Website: macys
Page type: billing-address
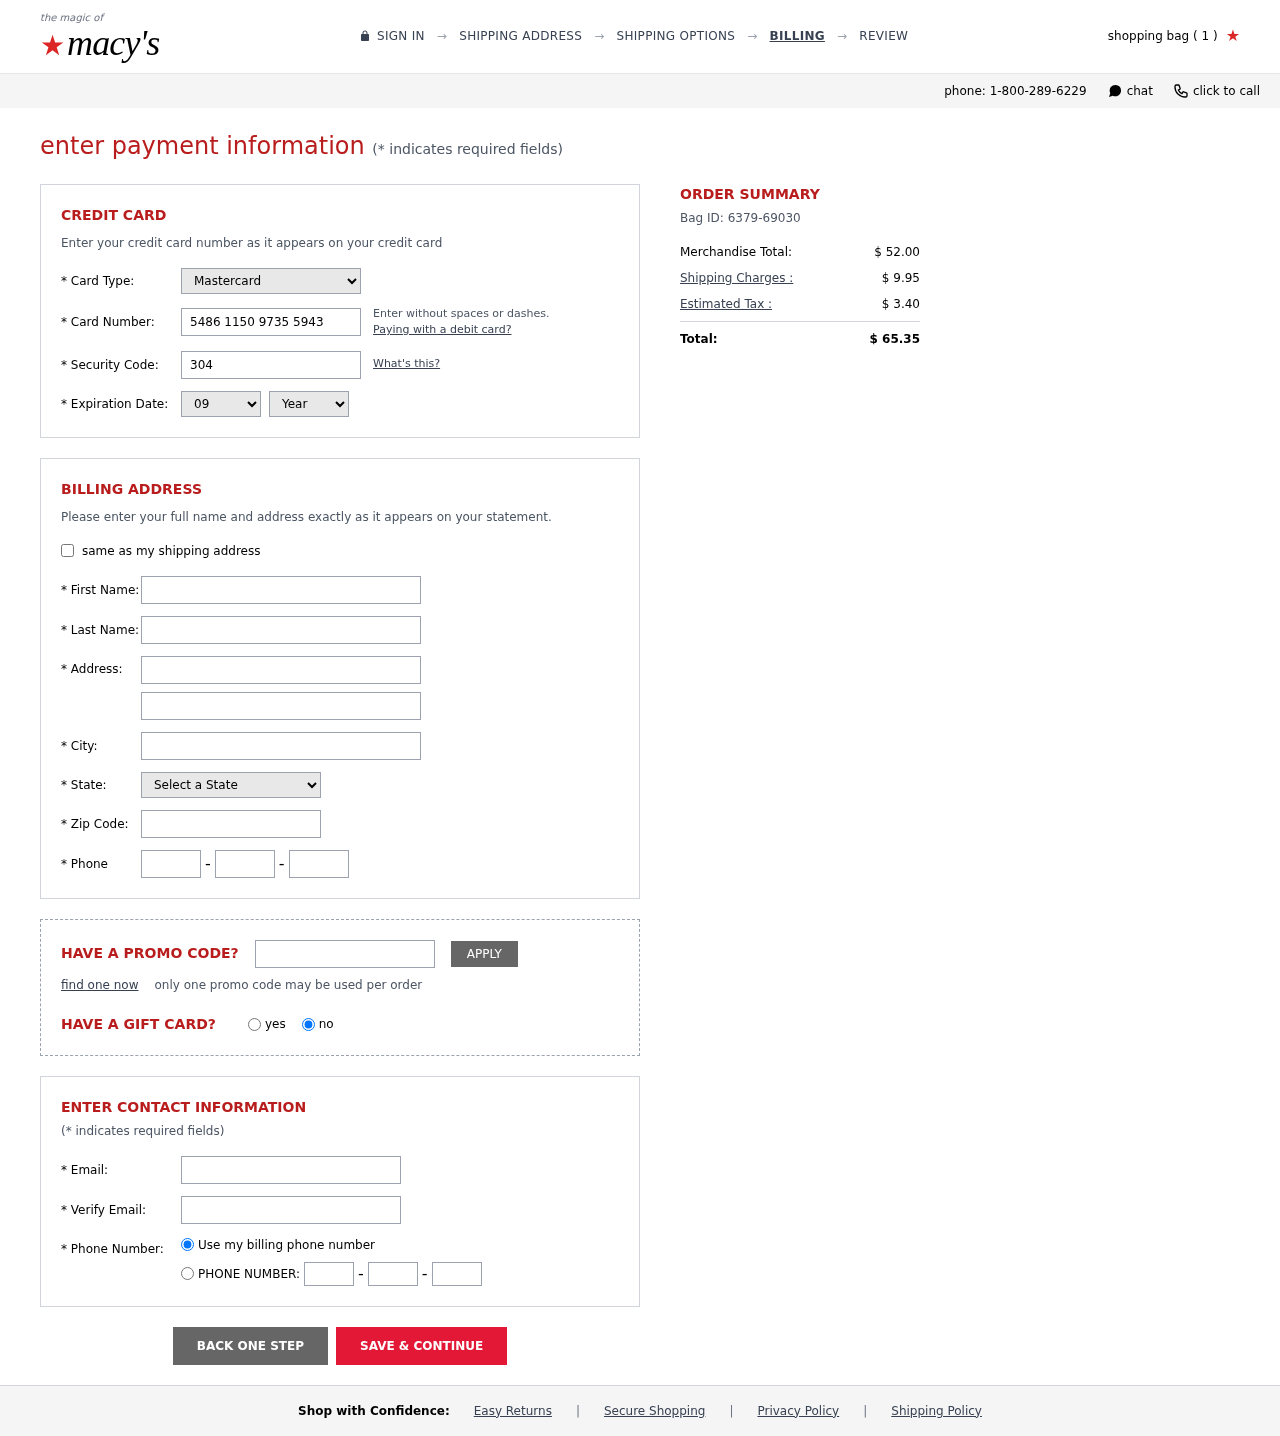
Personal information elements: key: PII_CARD_CVV
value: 304
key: PII_CARD_EXPIRY_MONTH
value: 09
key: PII_CARD_EXPIRY_YEAR
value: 27
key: PII_CARD_NUMBER
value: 5486 1150 9735 5943
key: PII_CARD_TYPE
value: Mastercard
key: PII_CITY
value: South Crystalport
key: PII_EMAIL
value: jenna_clark@yahoo.com
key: PII_FIRSTNAME
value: Jenna
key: PII_LASTNAME
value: Clark
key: PII_PHONE_AREA
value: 690
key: PII_PHONE_PREFIX
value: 376
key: PII_PHONE_SUFFIX
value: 9780
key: PII_POSTCODE
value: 42909
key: PII_STATE_ABBR
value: WV
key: PII_STREET
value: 392 Joshua Loaf Suite 984
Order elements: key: ORDER_NUM_ITEMS
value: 1
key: ORDER_ID
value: Bag ID: 6379-69030
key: ORDER_SUBTOTAL
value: $ 52.00
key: ORDER_SHIPPING_COST
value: $ 9.95
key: ORDER_TAX
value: $ 3.40
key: ORDER_TOTAL
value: $ 65.35